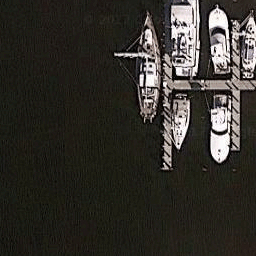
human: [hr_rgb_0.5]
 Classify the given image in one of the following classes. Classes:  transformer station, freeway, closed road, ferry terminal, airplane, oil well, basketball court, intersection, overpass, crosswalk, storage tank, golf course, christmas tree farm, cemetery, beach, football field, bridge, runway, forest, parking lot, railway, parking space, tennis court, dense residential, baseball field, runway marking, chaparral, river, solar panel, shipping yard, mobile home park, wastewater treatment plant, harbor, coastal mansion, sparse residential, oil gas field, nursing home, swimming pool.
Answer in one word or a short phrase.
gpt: harbor